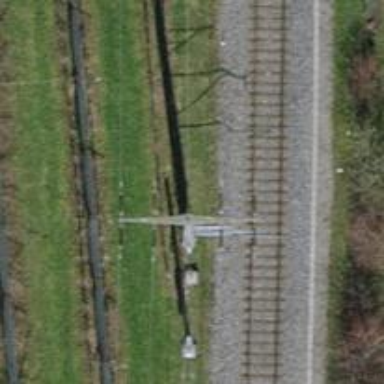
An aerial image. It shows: Single railway track with electrified contact line.